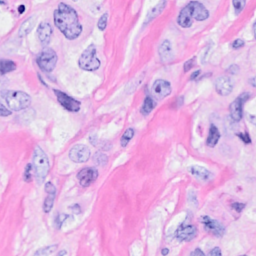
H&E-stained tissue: Breast